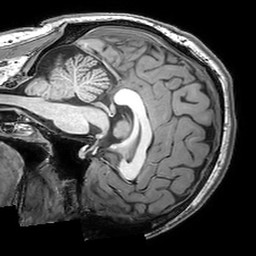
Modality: T1w
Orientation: sagittal
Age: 25
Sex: male
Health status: healthy
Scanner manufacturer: philips
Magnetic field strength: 3 T
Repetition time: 0.007102 s
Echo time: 0.003234 s